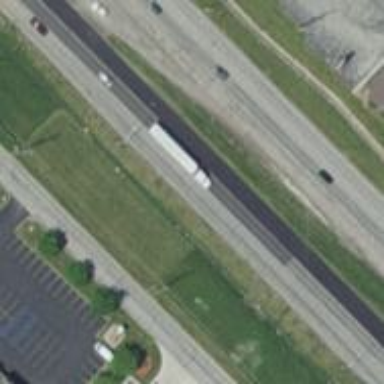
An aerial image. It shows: Trunk highway with expressway features.